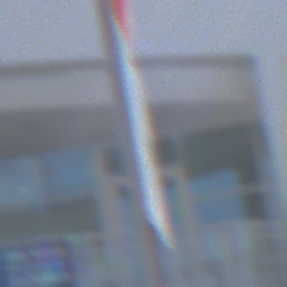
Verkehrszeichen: VerlaufVorfahrtsstrasse10
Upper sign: Stop
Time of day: MorningAfternoon
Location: Outdoor (Urban)
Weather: Clear
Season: NotSpecified
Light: Natural